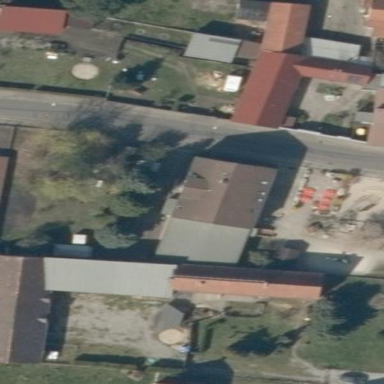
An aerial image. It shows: Kindergarten building with gabled roof.